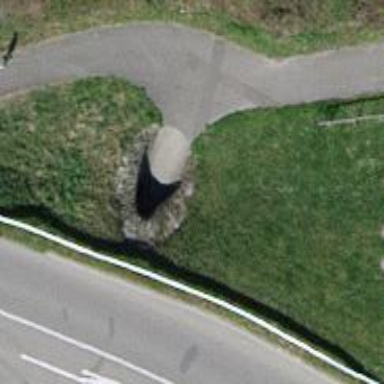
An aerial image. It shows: Asphalt path.